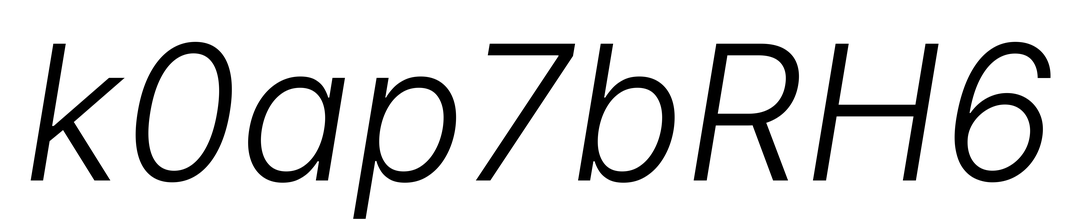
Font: Inter-Italic_Light_Italic